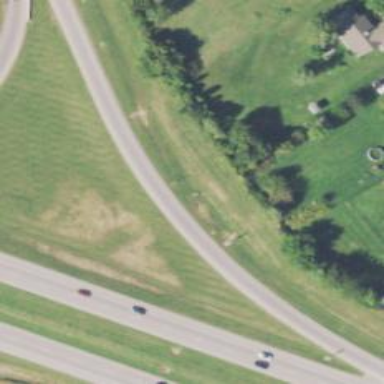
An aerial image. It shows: Trunk link highway.